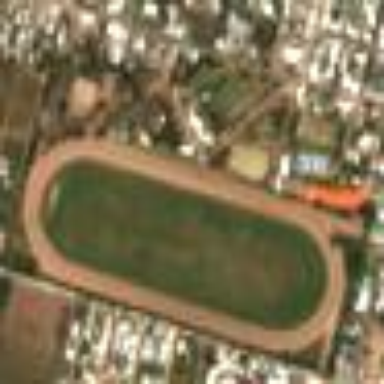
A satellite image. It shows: Sports center specializing in horse racing.